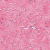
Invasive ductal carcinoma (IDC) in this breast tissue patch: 0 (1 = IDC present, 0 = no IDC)